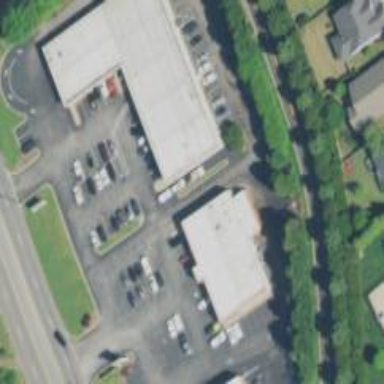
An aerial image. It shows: Veterinary facility.